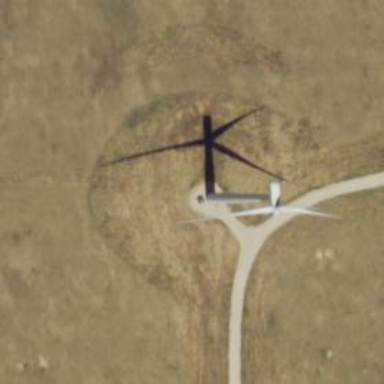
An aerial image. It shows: Wind generator using wind turbines of horizontal axis.